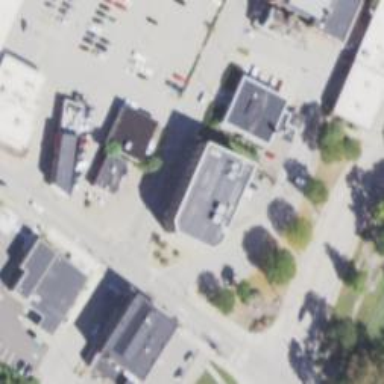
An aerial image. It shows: Post office.